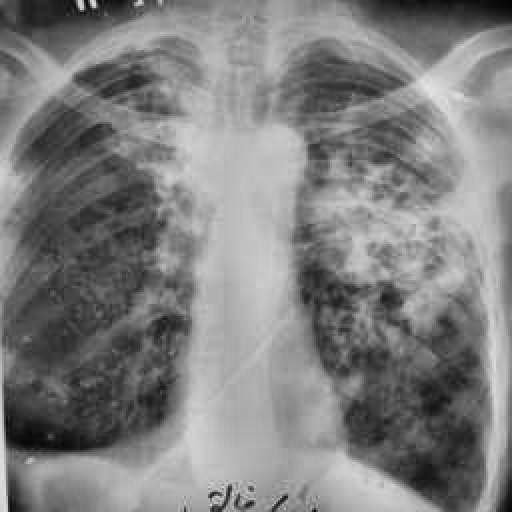
Finding: TUBERCULOSIS